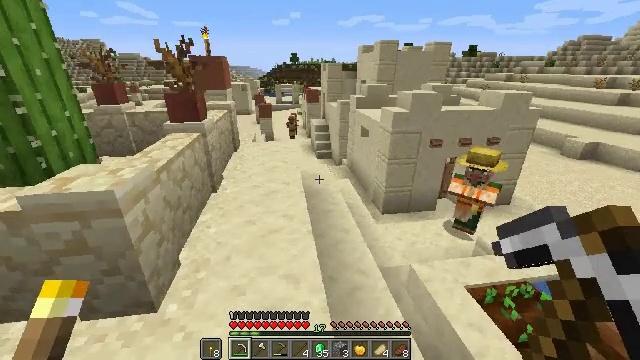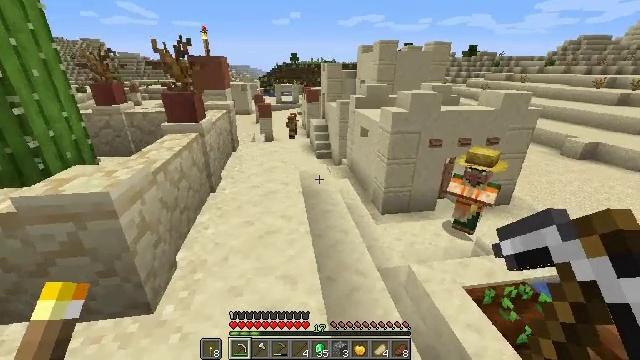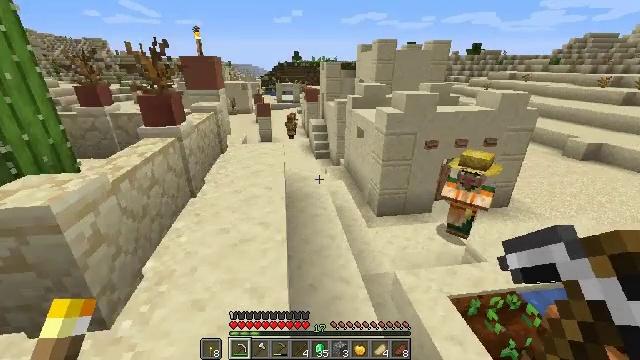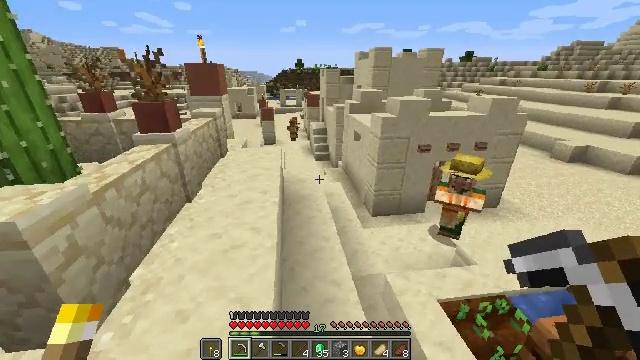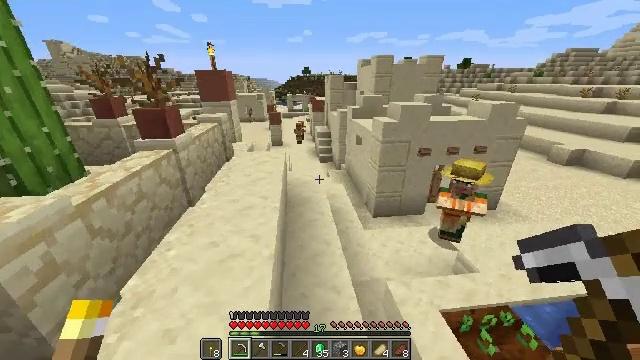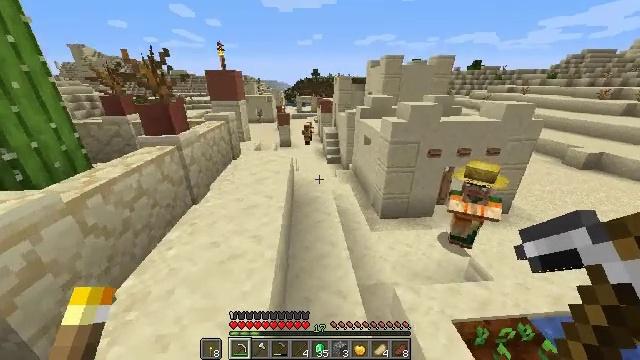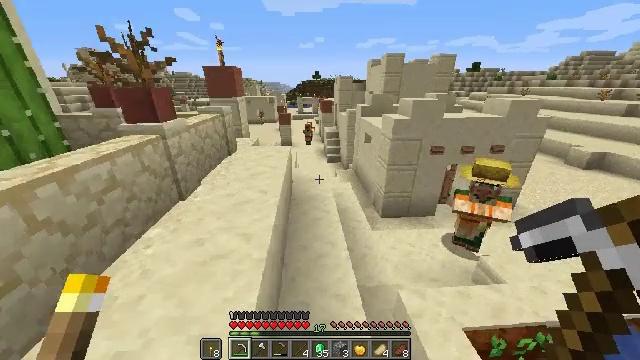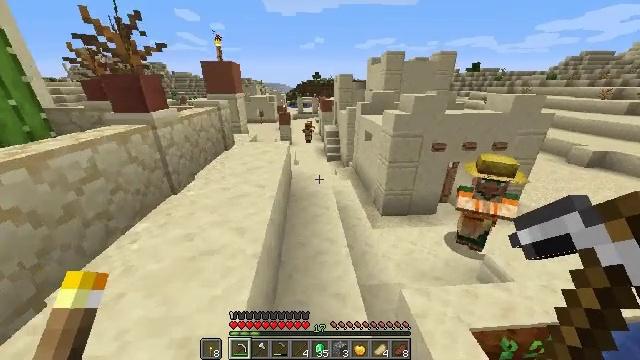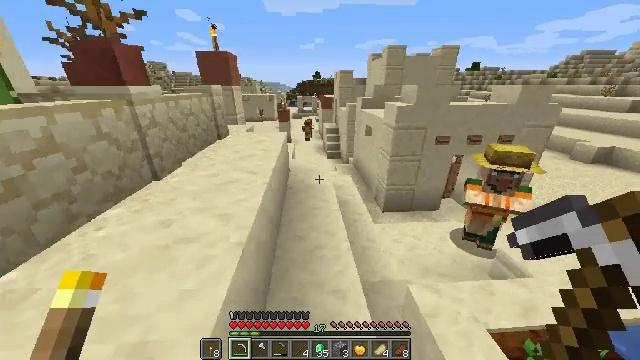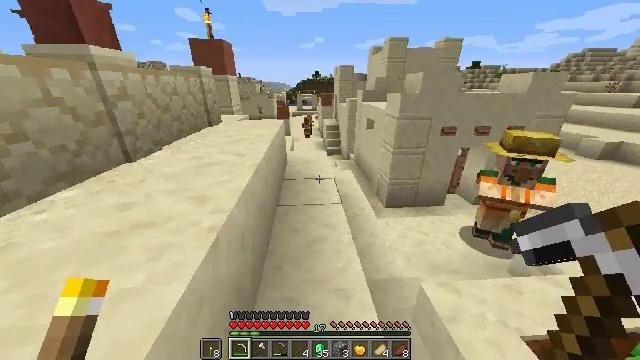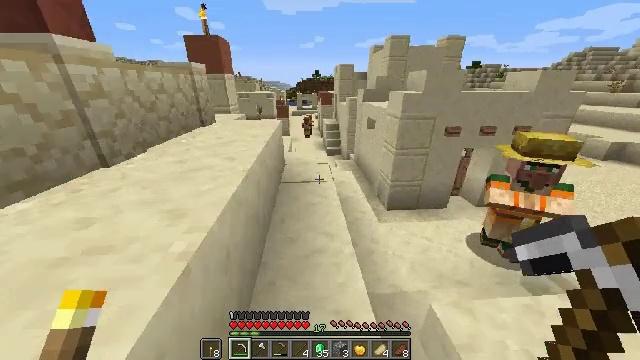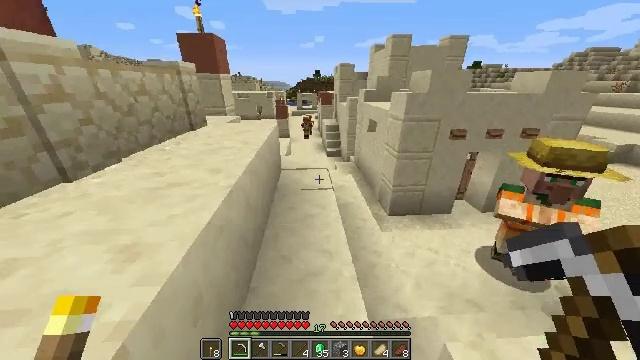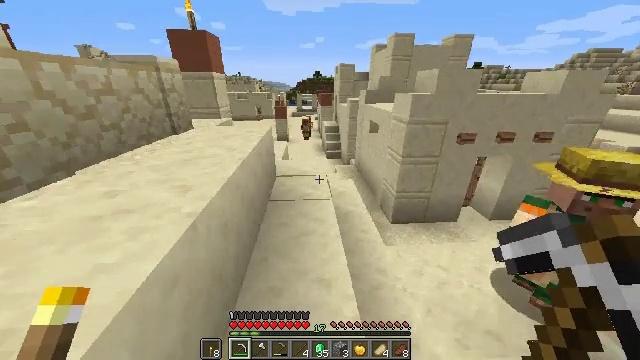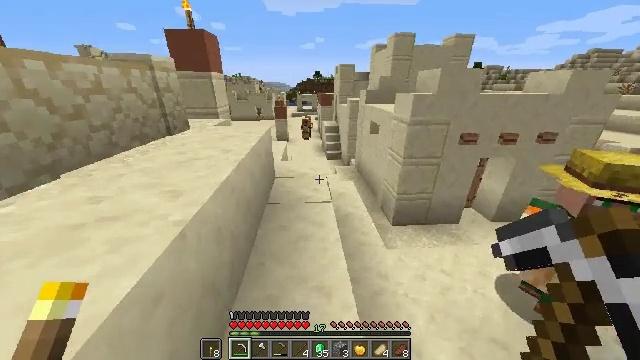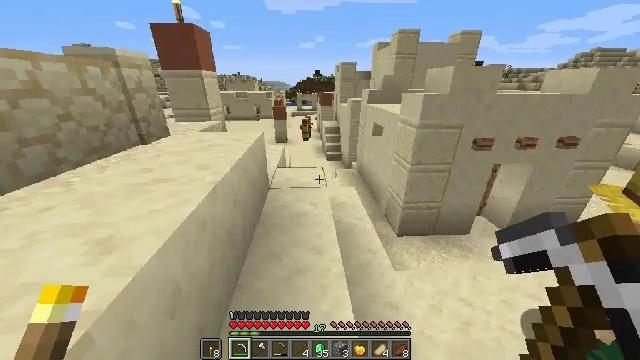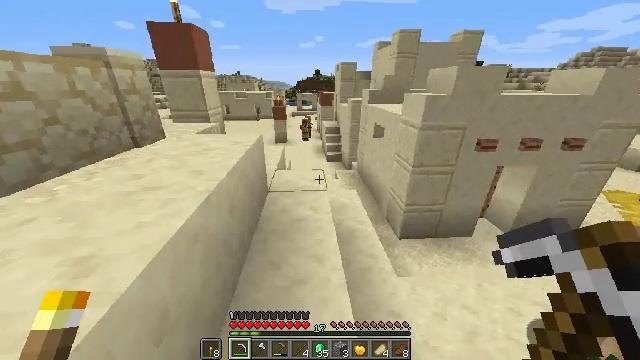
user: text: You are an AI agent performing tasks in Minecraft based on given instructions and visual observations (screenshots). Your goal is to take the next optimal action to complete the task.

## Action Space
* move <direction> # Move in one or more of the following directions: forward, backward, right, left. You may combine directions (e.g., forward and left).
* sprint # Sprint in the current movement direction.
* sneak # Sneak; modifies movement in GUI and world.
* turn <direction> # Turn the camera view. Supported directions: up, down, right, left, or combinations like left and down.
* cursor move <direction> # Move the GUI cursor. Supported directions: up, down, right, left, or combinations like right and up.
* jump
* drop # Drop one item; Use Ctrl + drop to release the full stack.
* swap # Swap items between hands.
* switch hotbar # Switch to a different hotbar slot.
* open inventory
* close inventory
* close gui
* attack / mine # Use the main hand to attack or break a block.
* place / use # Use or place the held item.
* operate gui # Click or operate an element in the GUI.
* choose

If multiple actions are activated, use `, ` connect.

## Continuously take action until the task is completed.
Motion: motion action
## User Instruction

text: Left click on the cartography table to mine it.
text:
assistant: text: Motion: move right
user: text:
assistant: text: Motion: move forward and move right, sprint
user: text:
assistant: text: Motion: move forward, sprint
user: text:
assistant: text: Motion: move forward, sprint, turn left
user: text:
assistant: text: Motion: move forward, sprint, turn left
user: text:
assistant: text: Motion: move forward, sprint
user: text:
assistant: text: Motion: move forward, sprint
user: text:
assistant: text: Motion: move forward, sprint
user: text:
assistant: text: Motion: move forward, sprint
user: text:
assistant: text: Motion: move forward, sprint
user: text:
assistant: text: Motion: move forward, sprint
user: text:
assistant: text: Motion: move forward, sprint
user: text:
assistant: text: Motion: move forward, sprint
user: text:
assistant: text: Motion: move forward, sprint
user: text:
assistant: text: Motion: move forward, sprint
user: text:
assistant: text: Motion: move forward, sprint
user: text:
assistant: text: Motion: move forward, sprint, turn right
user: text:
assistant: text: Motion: move forward
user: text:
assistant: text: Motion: move forward
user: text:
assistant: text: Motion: move forward, turn left
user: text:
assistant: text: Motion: move forward, turn left and up
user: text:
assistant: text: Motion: move forward, turn left
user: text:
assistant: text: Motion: move forward
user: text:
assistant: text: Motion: move forward
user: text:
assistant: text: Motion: move forward
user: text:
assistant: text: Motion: move forward
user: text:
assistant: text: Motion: move forward
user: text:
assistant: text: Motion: move forward
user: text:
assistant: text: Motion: no_op
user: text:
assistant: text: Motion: no_op